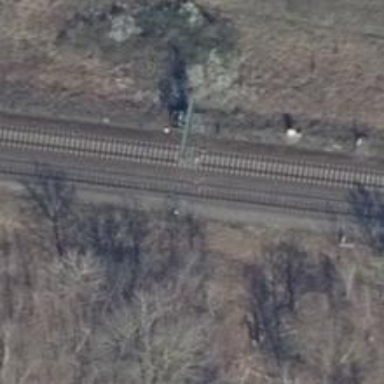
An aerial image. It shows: Railway with electrified contact lines.